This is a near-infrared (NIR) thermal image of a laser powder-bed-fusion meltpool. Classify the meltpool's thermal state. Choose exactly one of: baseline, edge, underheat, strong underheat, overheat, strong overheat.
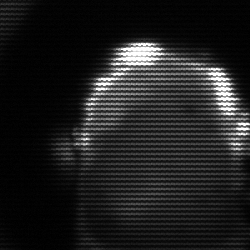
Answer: baseline